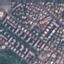
Land use / land cover: Residential